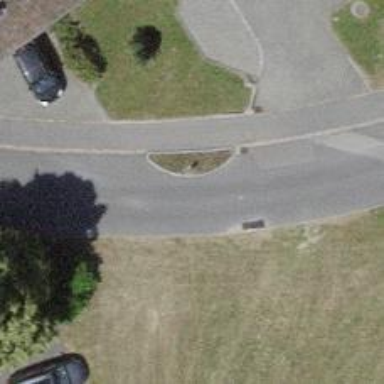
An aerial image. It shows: Traffic calming feature called choker.